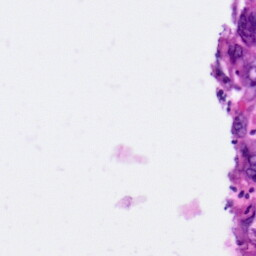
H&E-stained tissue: Pancreatic